Question: I want to show a color gradient as the background of matplotlib chart.
I found <URL> that is close to what I want.
But when using this example and creating my own colormap, the values I specify don't match up to the values on the axis.
For example, using the sample code above and...
Specifing my colors and values in a dict:
'''
cdict1 = {
'red':
[
(0.0, 0.0, 0.0),
(0.8, 0.0, 0.0),
(0.8, 1.0, 1.0),
(1.0, 0.0, 0.0)
],
'blue': [(0.0, 0.0, 0.0), (1.0, 0.0, 0.0)],
'green': [(0.0, 0.0, 0.0), (1.0, 0.0, 0.0)]
}
'''
Converting the dict to a colormap:
'''
from matplotlib.colors import LinearSegmentedColormap
testcm1 = LinearSegmentedColormap('testcm1 ', cdict1)
'''
And changing the call of 'gradient_image' to use my colormap:
'''
gradient_image(ax, direction=0, extent=(0, 1, 0, 1), transform=ax.transAxes,
cmap=testcm1 , cmap_range=(0, 1))
'''
Yet my output shows the red-black gradient starting at about 0.72.

Naturally I expect the gradient to be exactly matched up to the 0.8 value on the y axis, and I have no idea what's happening here.
My code:
'''
import matplotlib.pyplot as plt
from matplotlib.colors import LinearSegmentedColormap
import numpy as np
np.random.seed(<PHONE>)
def gradient_image(ax, extent, direction=0.3, cmap_range=(0, 1), **kwargs):
"""
Draw a gradient image based on a colormap.
Parameters
----------
ax : Axes
The axes to draw on.
extent
The extent of the image as (xmin, xmax, ymin, ymax).
By default, this is in Axes coordinates but may be
changed using the *transform* kwarg.
direction : float
The direction of the gradient. This is a number in
range 0 (=vertical) to 1 (=horizontal).
cmap_range : float, float
The fraction (cmin, cmax) of the colormap that should be
used for the gradient, where the complete colormap is (0, 1).
**kwargs
Other parameters are passed on to '.Axes.imshow()'.
In particular useful is *cmap*.
"""
phi = direction * np.pi / 2
v = np.array([np.cos(phi), np.sin(phi)])
X = np.array([[v @ [1, 0], v @ [1, 1]],
[v @ [0, 0], v @ [0, 1]]])
a, b = cmap_range
X = a + (b - a) / X.max() * X
im = ax.imshow(X, extent=extent, interpolation='bicubic',
vmin=0, vmax=1, **kwargs)
return im
xmin, xmax = xlim = 0, 10
ymin, ymax = ylim = 0, 1
fig, ax = plt.subplots()
ax.set(xlim=xlim, ylim=ylim, autoscale_on=False)
cdict1 = {
'red':
[
(0.0, 0.0, 0.0),
(0.8, 0.0, 0.0),
(0.8, 1.0, 1.0),
(1.0, 0.0, 0.0)
],
'blue': [(0.0, 0.0, 0.0), (1.0, 0.0, 0.0)],
'green': [(0.0, 0.0, 0.0), (1.0, 0.0, 0.0)]
}
testcm1 = LinearSegmentedColormap('testcm1', cdict1)
# background image
gradient_image(ax, direction=0, extent=(0, 1, 0, 1), transform=ax.transAxes,
cmap=testcm1, cmap_range=(0, 1))
ax.set_aspect('auto')
plt.show()
'''
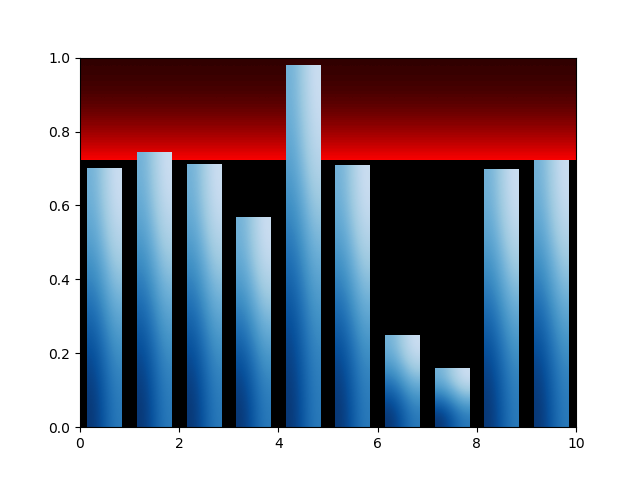
Answer: First, I'd say there are only three anchor points, so the color dictionary should rather look like
'''
'red':
[
(0.0, 0.0, 0.0),
(0.8, 0.0, 1.0),
(1.0, 0.0, 0.0)
],
'''
But that's not really the problem here.
The real problem is that your image consists of the 4 corner points. bicubic interpolation will make the gradient; but of course you do not have enough resolution to show the exact gradient specified. In particular, 0.8 is not part of your image data.
One would hence need to define an image that has enough resolution to show the discontinuity. (In the following I also made the colormap creation a bit more intuitive.)
'''
import numpy as np
import matplotlib.pyplot as plt
from matplotlib.colors import LinearSegmentedColormap
colors = [(0, "black"),(0.8,"black"),(0.8,"red"),(1.0,"black")]
testcm2 = LinearSegmentedColormap.from_list('testcm2', colors)
fig, ax = plt.subplots()
X = np.repeat(np.linspace(0,1,301),2).reshape(301,2)
im = ax.imshow(X, extent=(0,1,0,1), cmap=testcm2, vmin=0, vmax=1,
interpolation="bicubic", origin="lower")
plt.show()
'''
<URL>